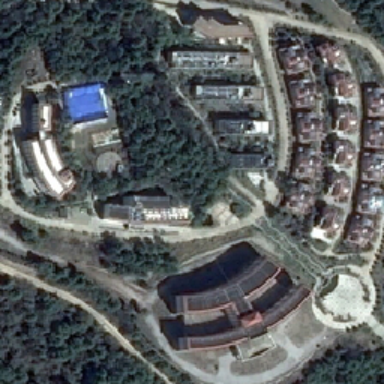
The resort is surrounded by a circular road .